Question: Based on the attached image, how can I get the output image without effected by the black color in the input image? If I'm using 'imfuse(input, background, 'blend'),' it's going to blend the input color and background color. .
(Note that, the background color is light purple and dark puple + black in input image)
'''
input, background, output image
'''

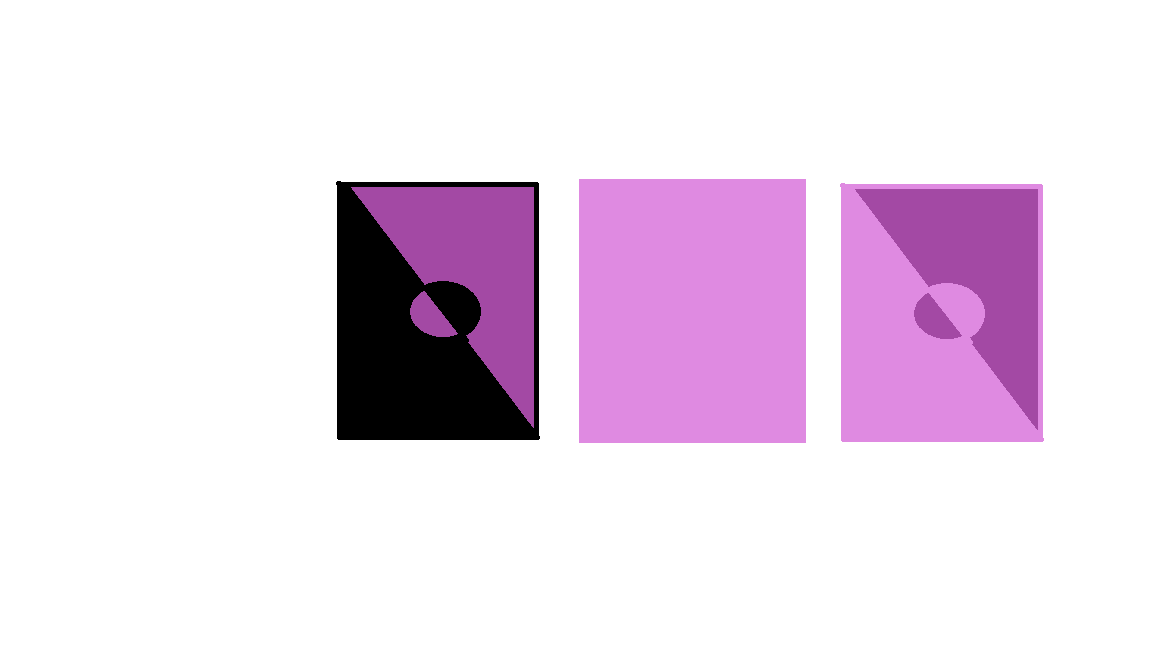
Answer: Let's create two example images, similar to those shown by you. Note that this is just a simple way to create two not-so-boring images for testing.
'''
bg = bsxfun(@times,permute([0.9, 0.8, 1.0], [1,3,2]), ones(100,100));
obj = bsxfun(@times,permute([0.3, 0.1, 0.4], [1,3,2]), triu(ones(100,100)));
'''
<URL>
Now, by using 'imfuse(bg, obj, 'blend')', you apply an alpha blending, which is according to <URL>
> the process of combining an image with a background to create the appearance of partial or full transparency.
This appears to be what you want. What you probably want is to take take all non-black parts of 'obj' and place them over 'bg' any transparency effects. Do do that, we first have to find the black and non-black parts in 'obj'. Secondly, we remove the background wherever we want our object to be. Finally, we can just add 'obj' to it, as black = 0.
'''
% Find and save all parts of obj which are not black
mask = sum(obj,3) > 0;
% Remove background from locations where the object will be placed, then add object
result = bsxfun(@times, bg, ~mask) + obj;
'''
<URL>
In the first line, we use 'sum(obj,3)' to sum R, G, and B for each pixel. By comparing that pixel-wise to zero, we get a matrix 'mask', which contains a '0' for each pixel that is black in 'obj', and a '1' otherwise.
Then, with 'bsxfun(@times, bg, ~mask)', we multiply each channel R, G, and B of the background image 'bg' by the inverse of the mask, i.e. by '1' if the pixel is black in 'obj' (i.e. we want to use the background), and by '0' if we want to replace that pixel by the object. The result of this will be the background image, with zeros wherever 'obj' is not zero, and with its original value wherever 'obj' zero. Thus, we can simply add 'obj' to that and obtain our result.